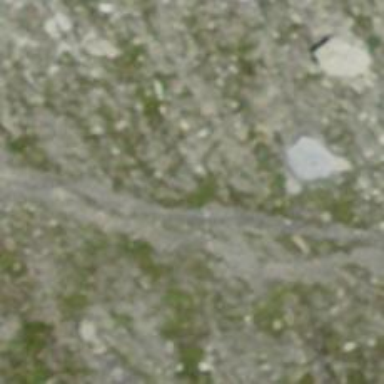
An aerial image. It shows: Impassable unpaved path.